Question: I am trying to do a variable selection using the 'step()' function in R. But it keep getting an error.
Then I found out that now there is no basic 'step()' function like previously. There is a step function in the 'lmerTest' package for mixed models.
Does anyone know an alternative function for this ?
Here is a screenshot of the error:

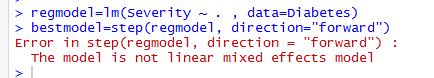
Answer: Apparently 'stats::step' (I assume it is the function you want to use) is masked by another package (probably 'lmerTest').
Did you try with the package name?
'''
stats::step(regmodel, direction = "forward")
'''